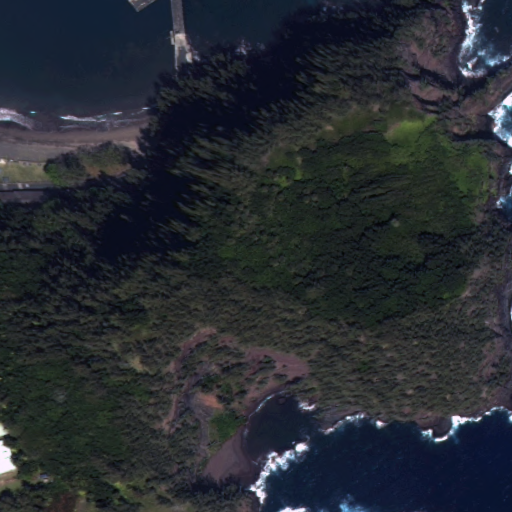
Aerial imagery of mountain in Hawaii named Ka‘uiki Head containing only unknown